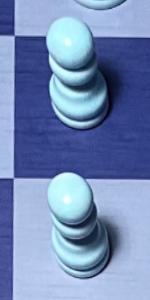
Label: Pawn_White